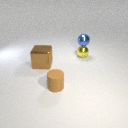
small blue metal sphere above small yellow metal sphere